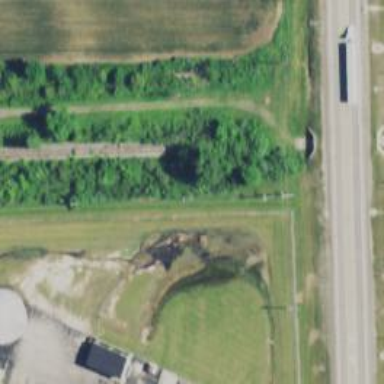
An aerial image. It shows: Rail spur service.